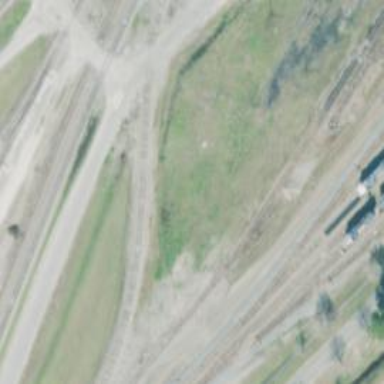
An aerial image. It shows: Abandoned railway yard.